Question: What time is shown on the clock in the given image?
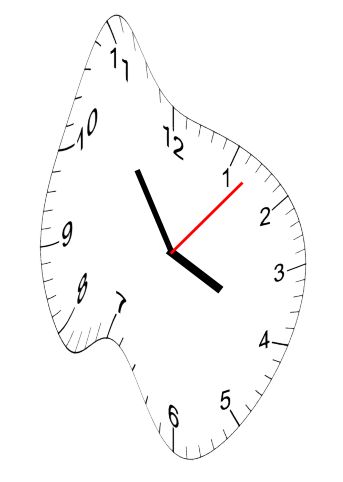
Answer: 03:54:07